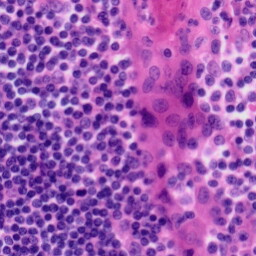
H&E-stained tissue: Tonsil